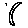
Label: moon